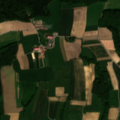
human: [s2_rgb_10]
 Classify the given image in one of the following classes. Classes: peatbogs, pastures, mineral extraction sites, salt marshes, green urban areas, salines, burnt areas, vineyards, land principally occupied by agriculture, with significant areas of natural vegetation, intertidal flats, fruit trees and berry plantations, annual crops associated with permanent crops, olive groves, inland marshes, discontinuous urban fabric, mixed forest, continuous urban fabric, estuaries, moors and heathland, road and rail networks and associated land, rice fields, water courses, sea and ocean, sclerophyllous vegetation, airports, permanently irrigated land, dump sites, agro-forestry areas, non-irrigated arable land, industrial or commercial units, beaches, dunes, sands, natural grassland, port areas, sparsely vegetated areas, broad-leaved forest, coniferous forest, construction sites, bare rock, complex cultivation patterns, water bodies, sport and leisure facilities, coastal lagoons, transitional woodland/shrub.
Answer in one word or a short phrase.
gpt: non-irrigated arable land, land principally occupied by agriculture, with significant areas of natural vegetation, broad-leaved forest